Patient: sex M, age 47
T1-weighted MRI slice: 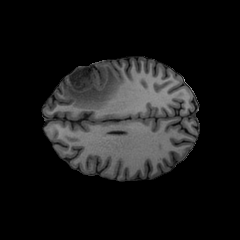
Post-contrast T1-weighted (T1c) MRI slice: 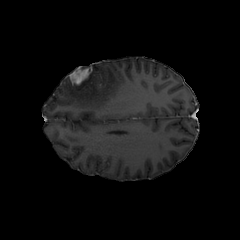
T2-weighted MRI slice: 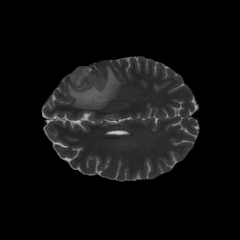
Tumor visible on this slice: yes
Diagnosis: Glioblastoma, IDH-wildtype
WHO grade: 4